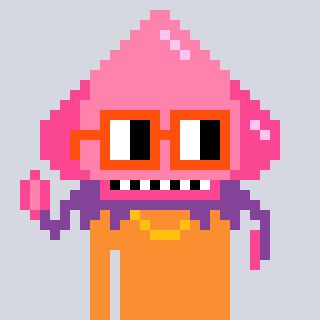
a pixel art character with square orange glasses, a squid-shaped head and a orange-colored body on a cool background